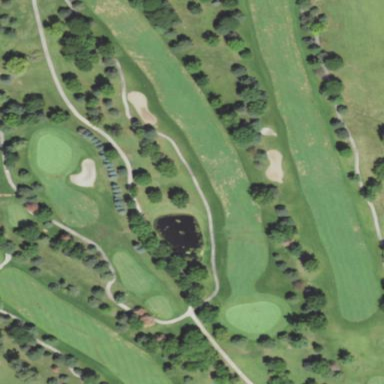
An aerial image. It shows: Golf rough area.